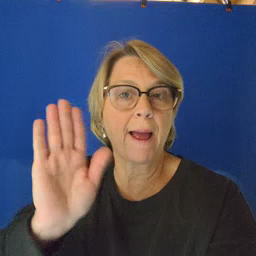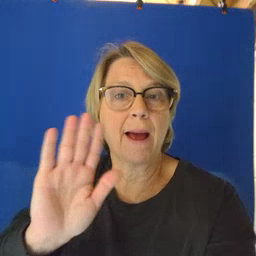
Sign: bye